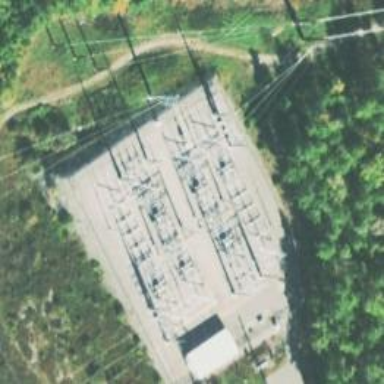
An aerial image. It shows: Switch used for power control.